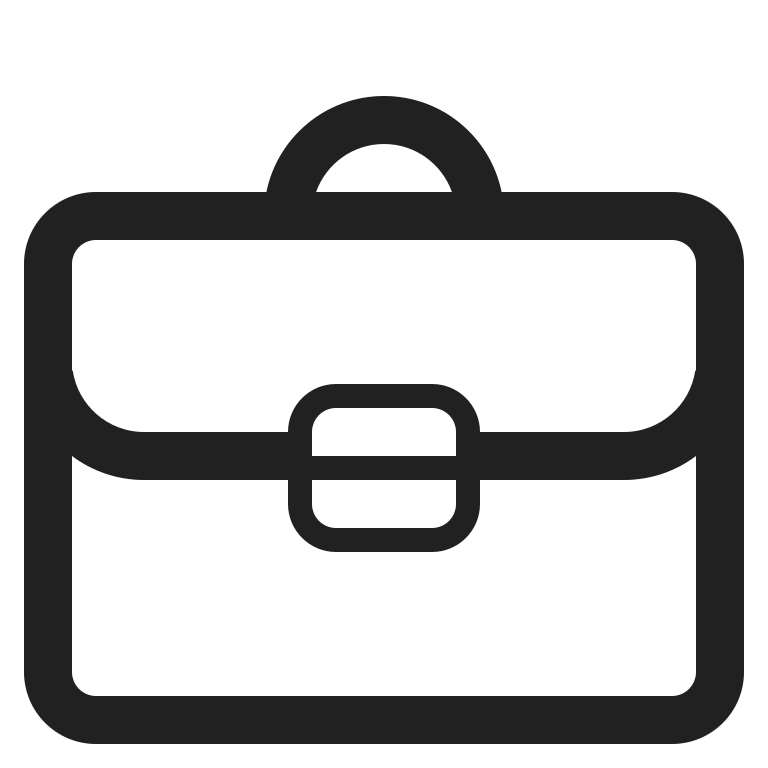
briefcase high contrast